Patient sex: M
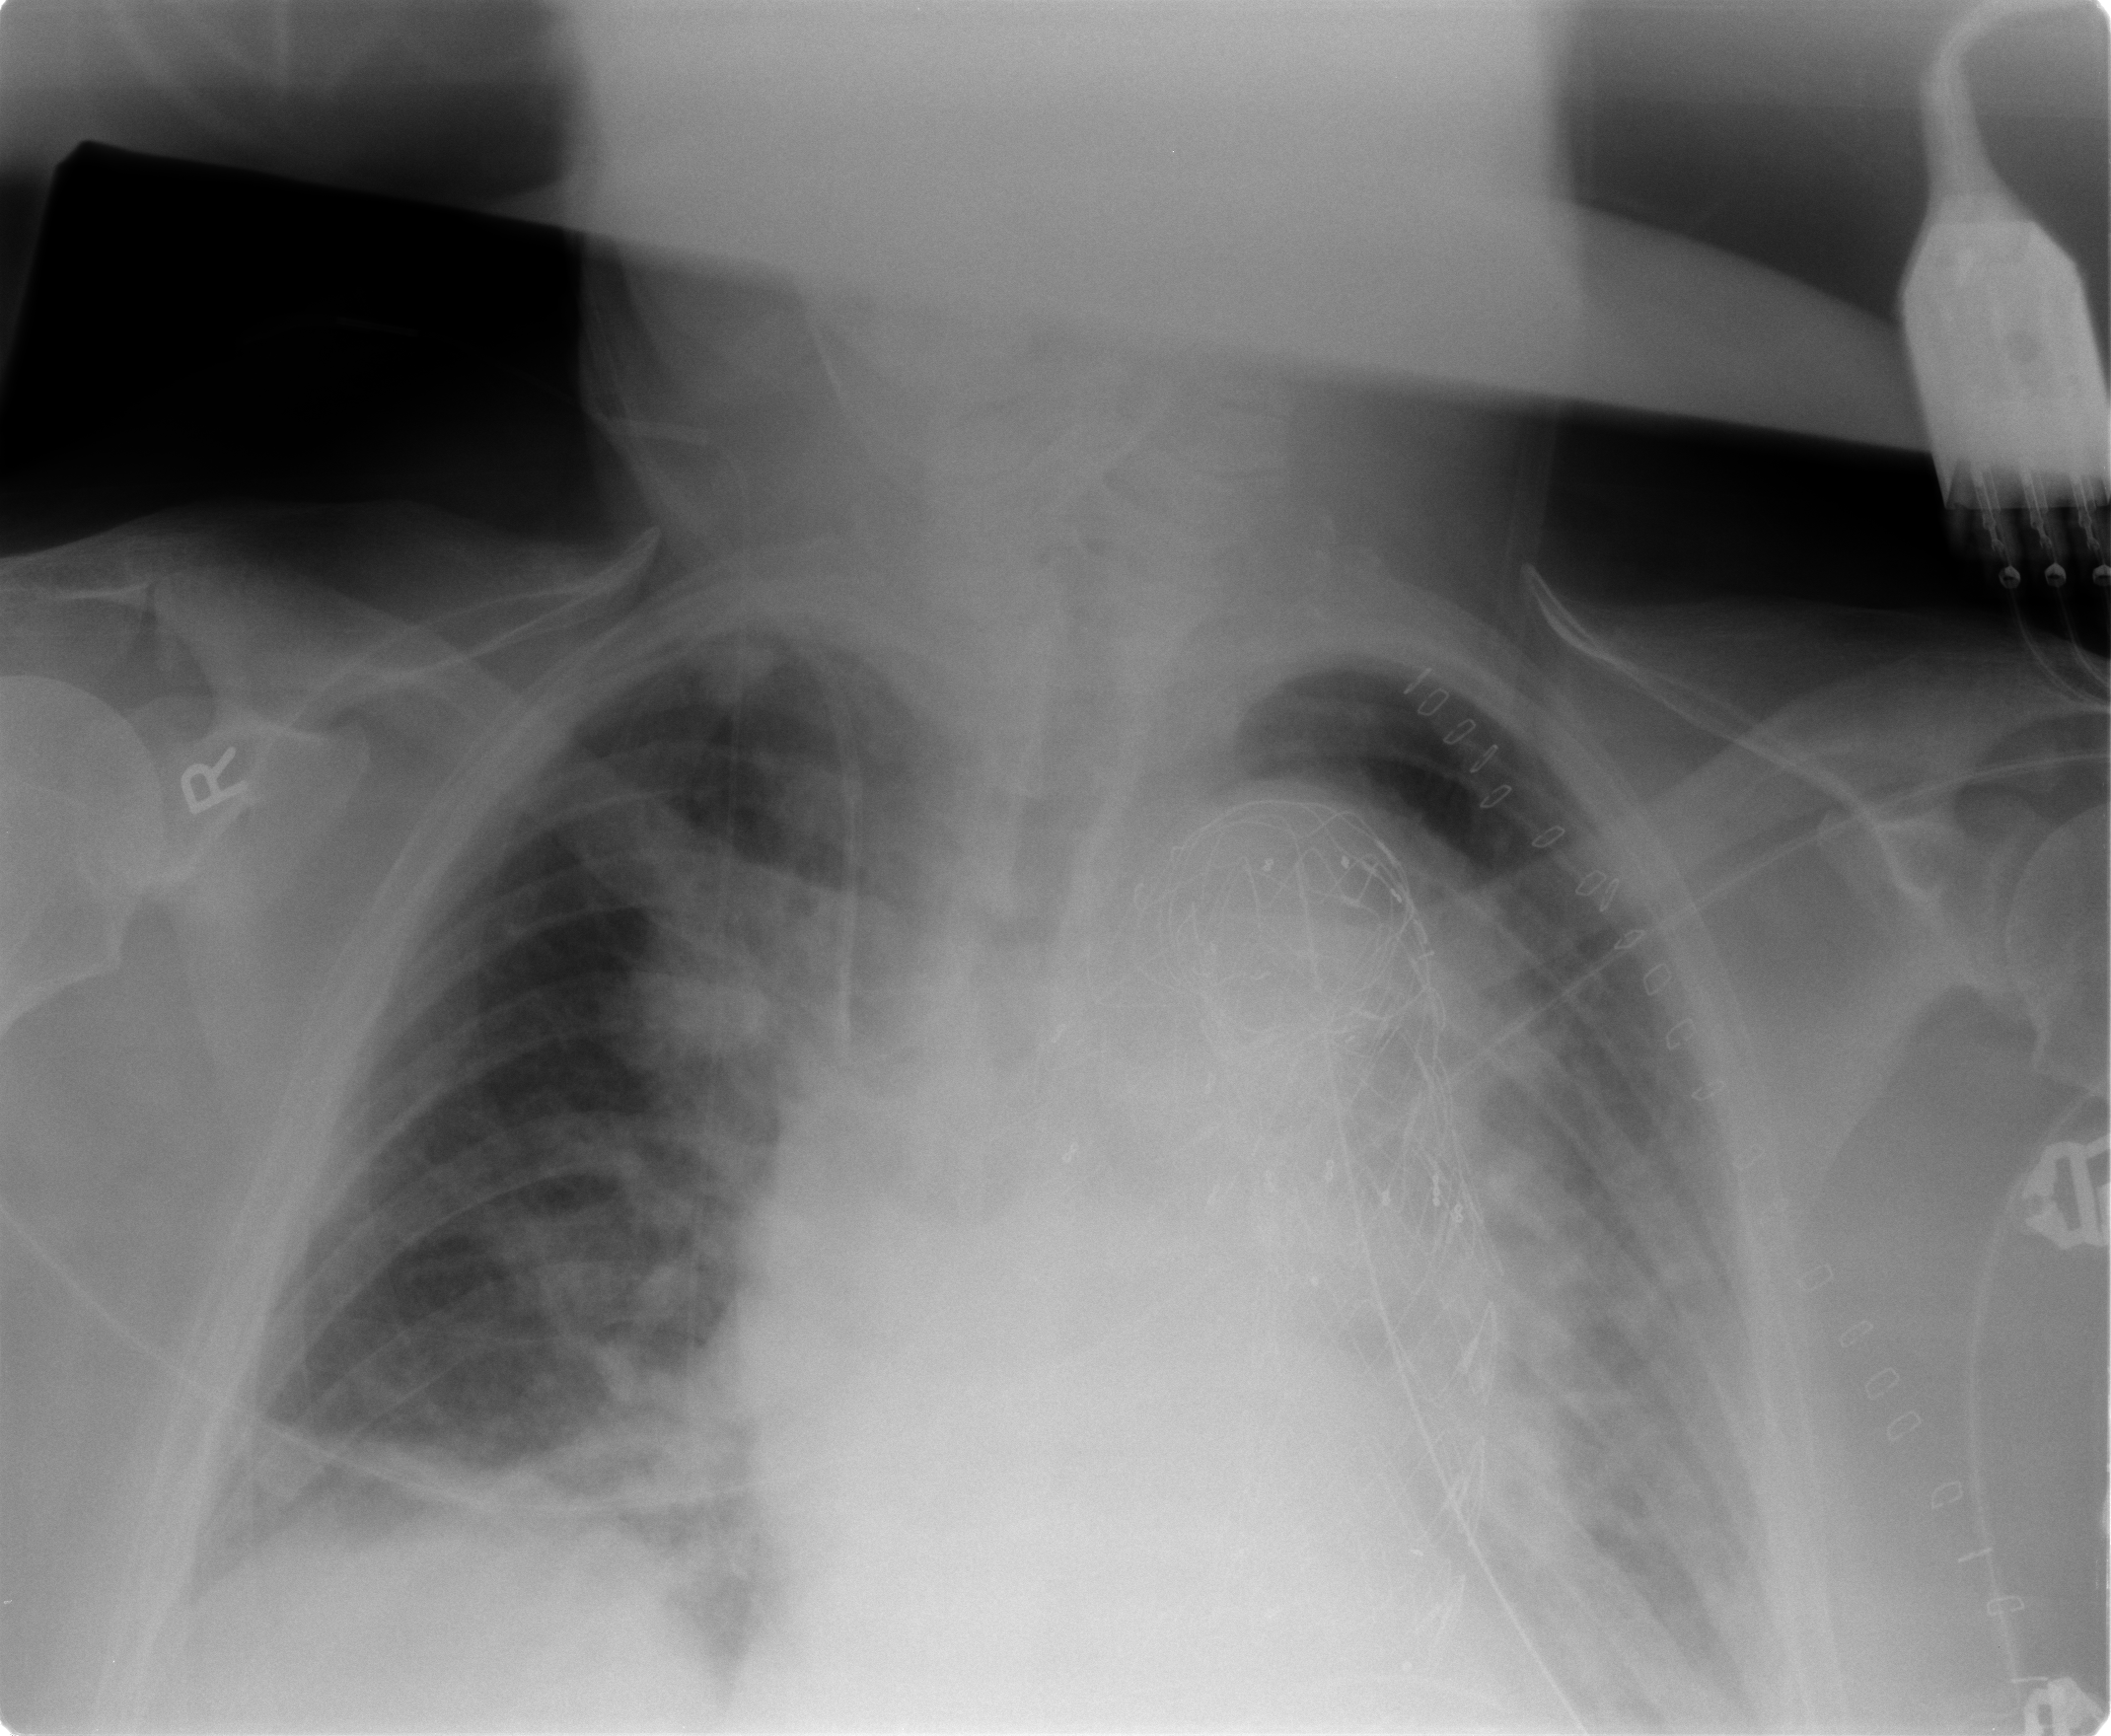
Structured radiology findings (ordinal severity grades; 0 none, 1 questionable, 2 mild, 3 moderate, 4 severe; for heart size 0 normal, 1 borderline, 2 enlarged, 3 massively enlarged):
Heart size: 2
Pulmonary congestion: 2
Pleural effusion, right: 2
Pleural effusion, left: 2
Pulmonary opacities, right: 1
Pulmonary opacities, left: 1
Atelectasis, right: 2
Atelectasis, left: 2